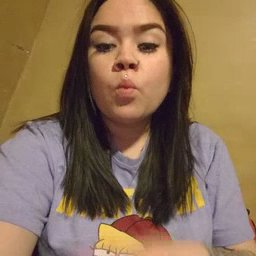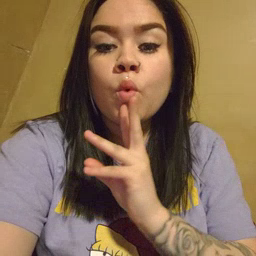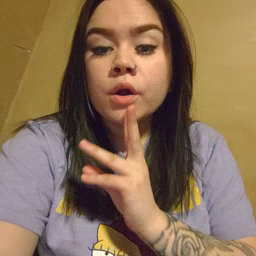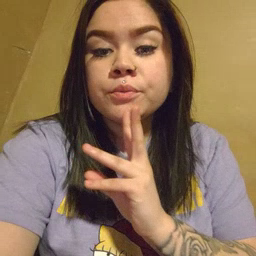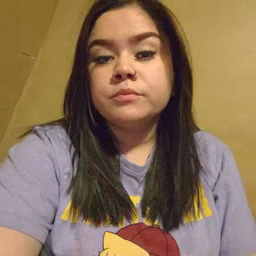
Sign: water